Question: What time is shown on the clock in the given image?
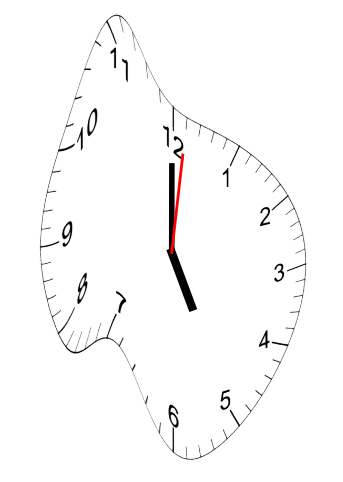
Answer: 05:00:01